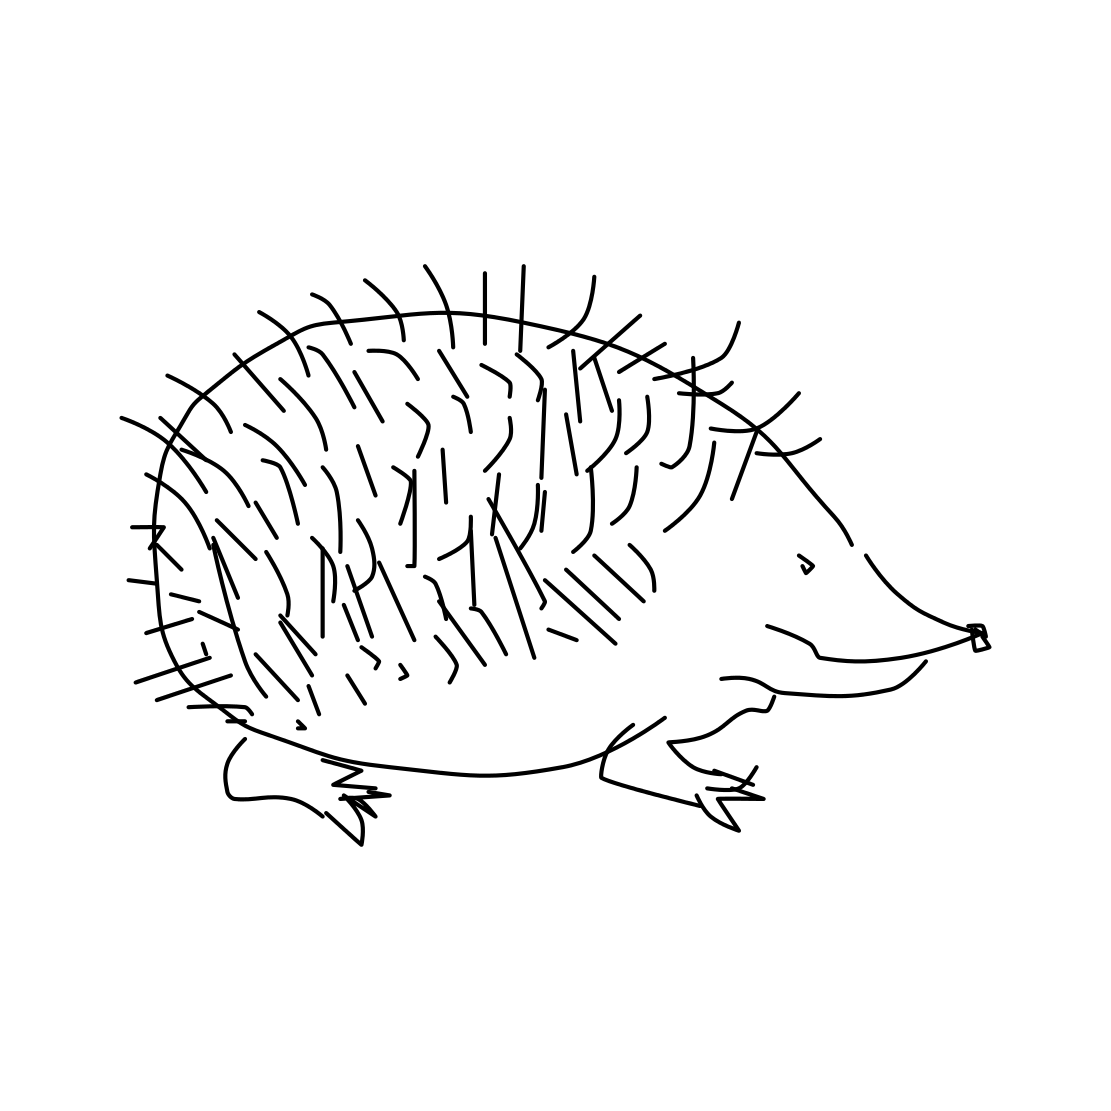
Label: hedgehog